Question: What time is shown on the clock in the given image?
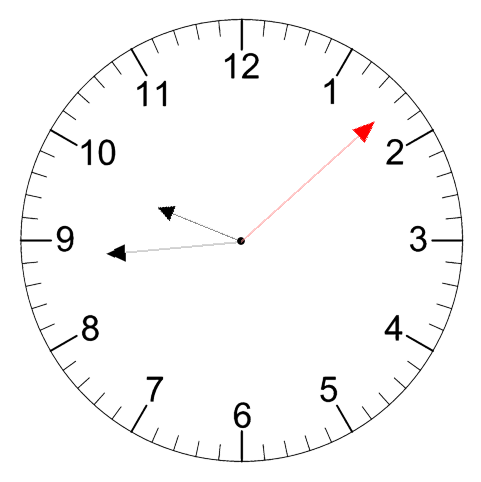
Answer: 09:44:08